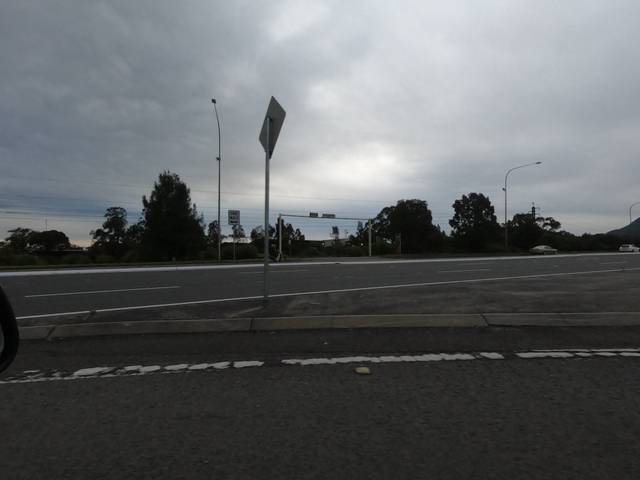
Region: Australia
Coordinates: -34.445, 150.872